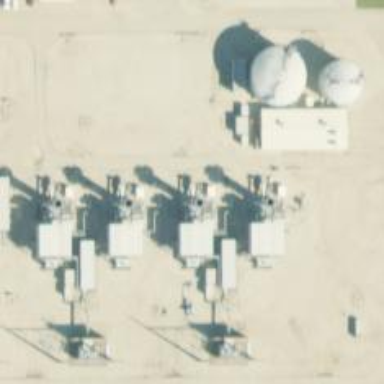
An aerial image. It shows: Gas turbine power generator.